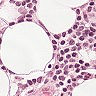
Metastatic tissue present: no